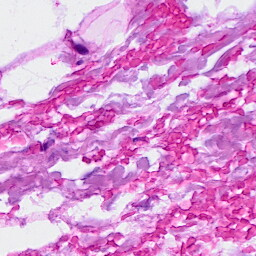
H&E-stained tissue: Breast